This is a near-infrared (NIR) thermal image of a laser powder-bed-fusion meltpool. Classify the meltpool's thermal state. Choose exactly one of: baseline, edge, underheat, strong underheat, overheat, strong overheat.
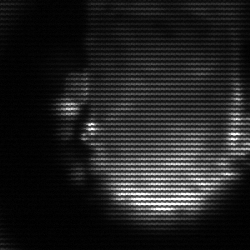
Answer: baseline